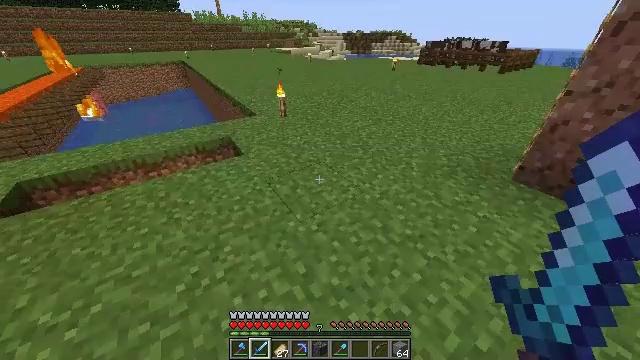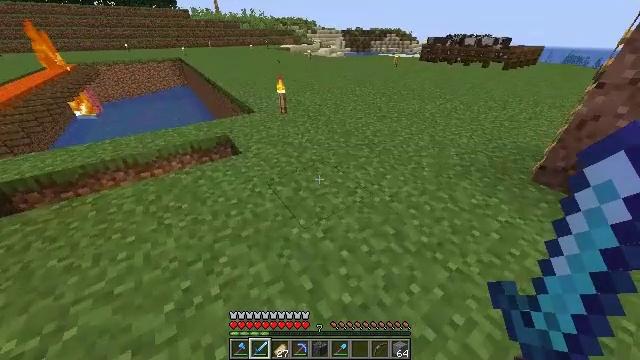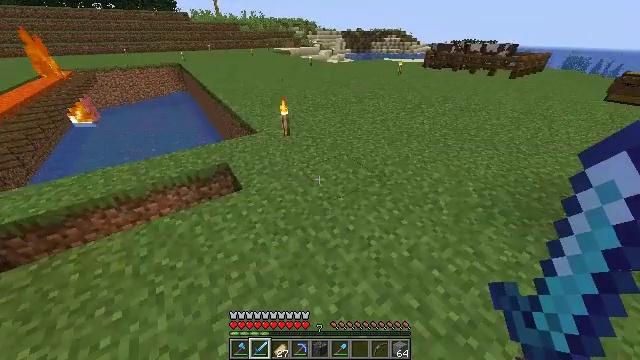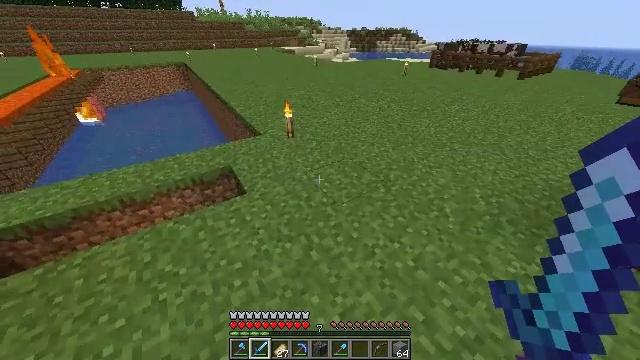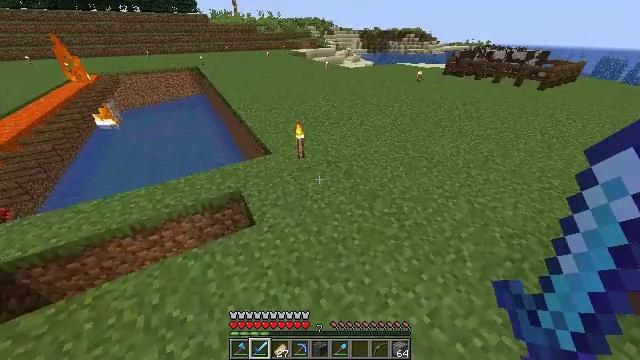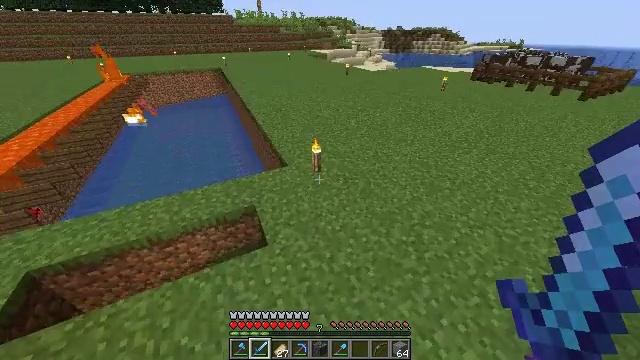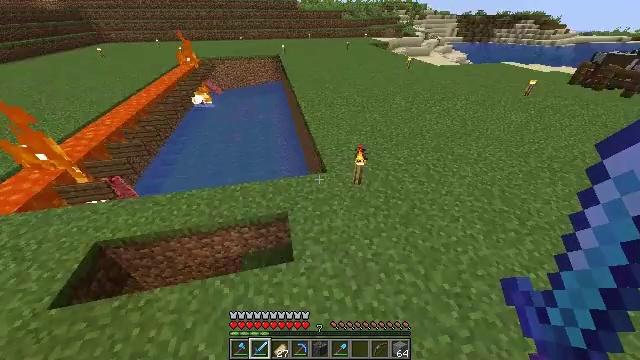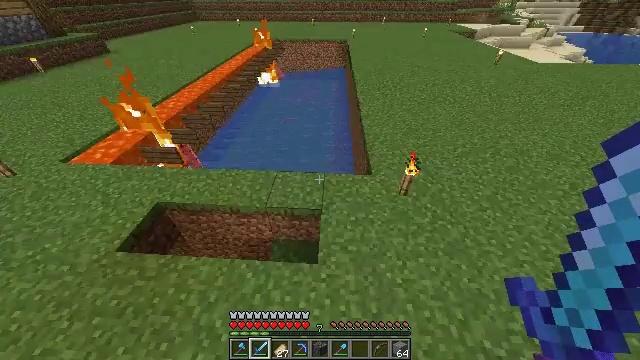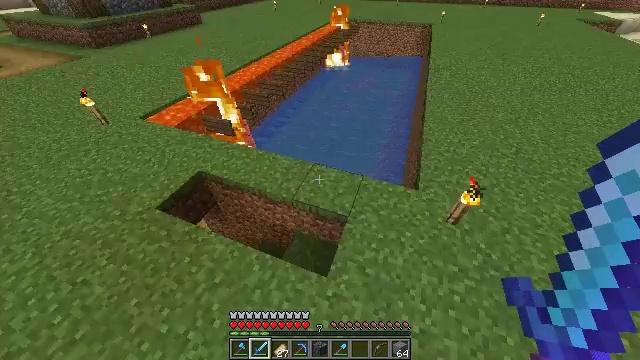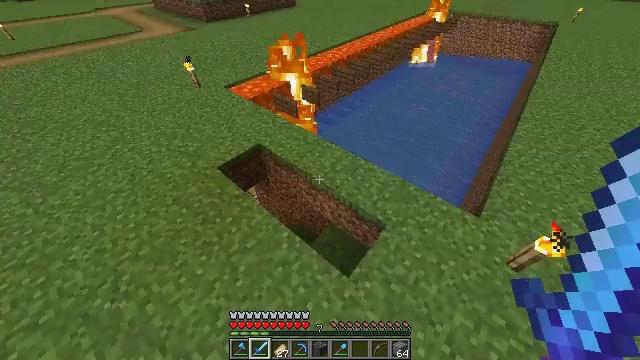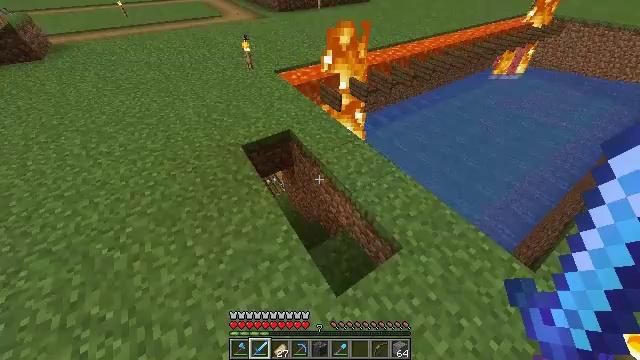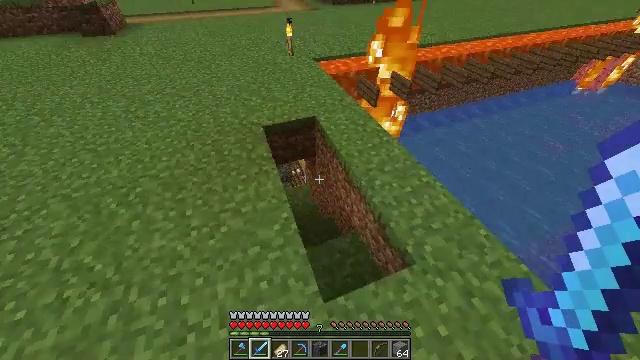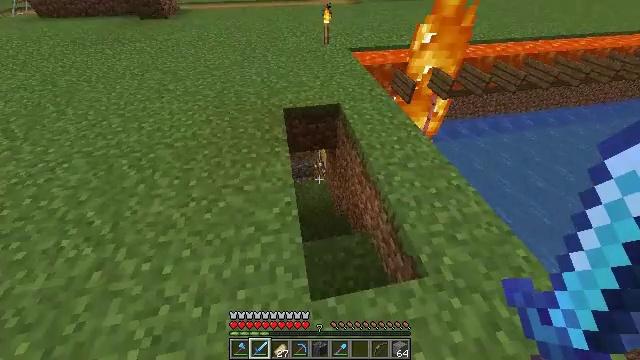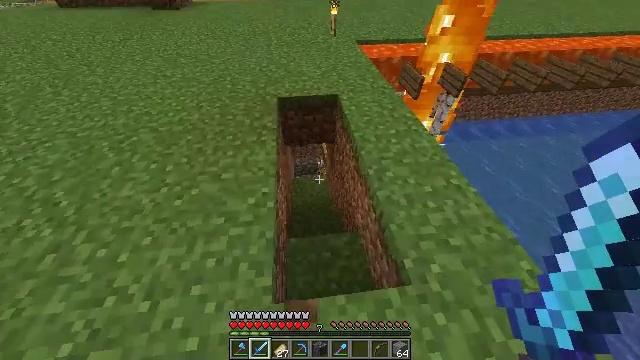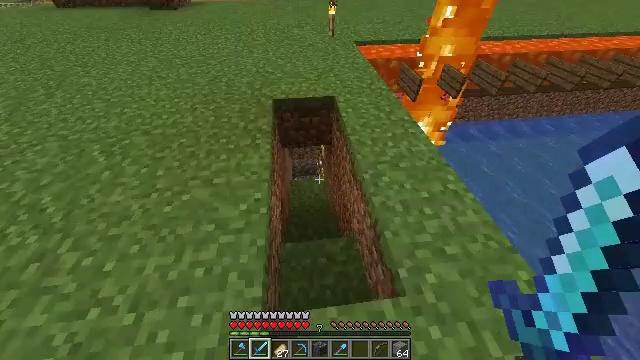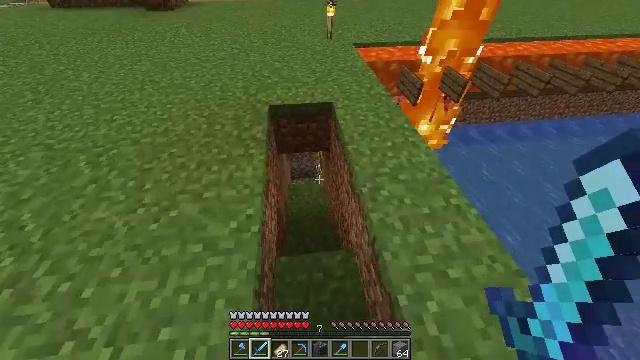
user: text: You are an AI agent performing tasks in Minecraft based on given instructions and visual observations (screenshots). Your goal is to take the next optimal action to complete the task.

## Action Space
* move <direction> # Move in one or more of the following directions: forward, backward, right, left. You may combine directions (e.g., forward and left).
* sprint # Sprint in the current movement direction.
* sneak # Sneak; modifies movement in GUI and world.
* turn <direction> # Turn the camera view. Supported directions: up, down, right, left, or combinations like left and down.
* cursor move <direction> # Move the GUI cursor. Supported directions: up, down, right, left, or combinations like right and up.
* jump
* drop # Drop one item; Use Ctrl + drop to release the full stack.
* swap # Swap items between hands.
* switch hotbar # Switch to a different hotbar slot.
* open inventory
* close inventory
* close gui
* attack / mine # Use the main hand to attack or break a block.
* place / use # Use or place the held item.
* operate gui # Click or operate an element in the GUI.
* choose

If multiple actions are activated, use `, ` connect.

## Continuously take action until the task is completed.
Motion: motion action
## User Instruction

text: Get an iron trapdoor by crafting it in the table.
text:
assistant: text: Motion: move forward, sprint, jump
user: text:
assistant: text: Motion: move forward, sprint, jump
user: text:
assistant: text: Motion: move forward, sprint, turn left, jump
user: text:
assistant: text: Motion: move forward, sprint, turn left, jump
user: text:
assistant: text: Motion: move forward, turn left, jump
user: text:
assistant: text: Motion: move forward, turn left and down
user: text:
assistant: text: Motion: move forward, turn left and down
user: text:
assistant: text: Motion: move forward, turn left and down
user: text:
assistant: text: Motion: move forward, turn left and down
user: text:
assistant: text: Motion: move forward, turn left
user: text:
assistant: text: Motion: move forward, turn left
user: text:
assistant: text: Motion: move forward, turn left
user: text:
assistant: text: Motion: move forward, turn left
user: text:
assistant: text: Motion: move forward and move left
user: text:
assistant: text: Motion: move forward and move left
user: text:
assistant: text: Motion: move forward and move left
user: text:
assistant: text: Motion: move forward
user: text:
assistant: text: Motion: move forward, turn down
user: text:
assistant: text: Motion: move forward
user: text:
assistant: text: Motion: move forward, turn left
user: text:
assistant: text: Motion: move forward, sprint, turn left
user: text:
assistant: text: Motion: move forward, sprint
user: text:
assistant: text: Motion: move forward, sprint
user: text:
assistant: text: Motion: move forward, sprint
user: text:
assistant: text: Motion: move forward, turn right and down
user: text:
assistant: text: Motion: move forward, turn right
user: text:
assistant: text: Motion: move forward
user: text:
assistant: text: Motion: move forward
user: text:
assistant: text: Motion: move forward, turn left
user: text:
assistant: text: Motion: move forward